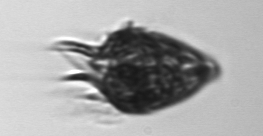
Label: Ciliophora